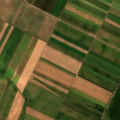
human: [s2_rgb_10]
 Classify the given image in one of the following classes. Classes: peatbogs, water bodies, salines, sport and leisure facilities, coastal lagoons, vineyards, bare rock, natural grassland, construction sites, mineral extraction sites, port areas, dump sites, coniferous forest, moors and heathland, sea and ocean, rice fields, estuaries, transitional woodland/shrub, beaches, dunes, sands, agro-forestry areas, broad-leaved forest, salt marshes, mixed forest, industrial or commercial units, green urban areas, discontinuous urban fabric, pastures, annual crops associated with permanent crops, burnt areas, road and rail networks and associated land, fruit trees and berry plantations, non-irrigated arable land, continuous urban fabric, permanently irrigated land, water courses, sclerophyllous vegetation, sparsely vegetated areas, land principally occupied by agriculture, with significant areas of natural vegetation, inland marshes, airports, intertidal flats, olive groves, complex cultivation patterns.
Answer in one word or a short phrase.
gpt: non-irrigated arable land, fruit trees and berry plantations, complex cultivation patterns